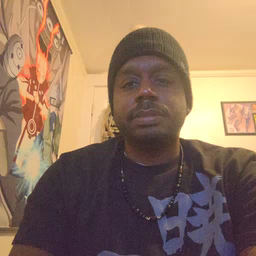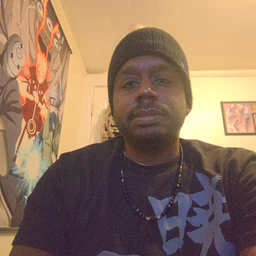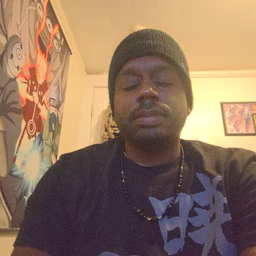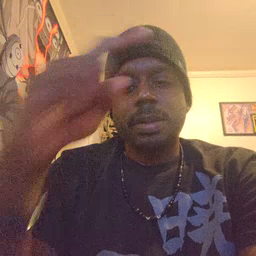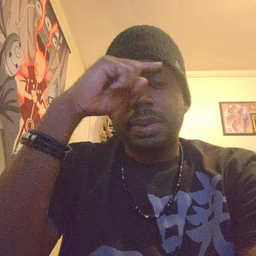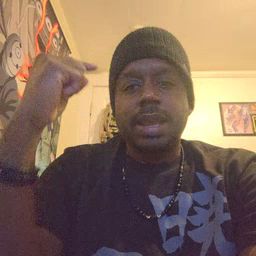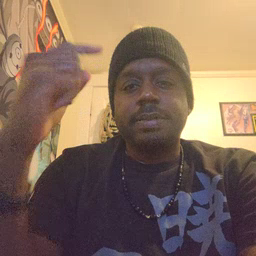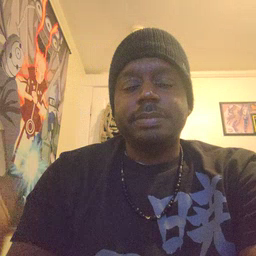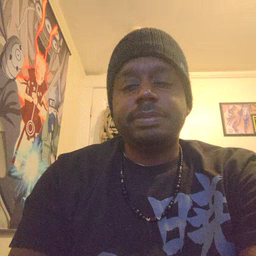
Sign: black